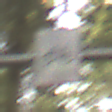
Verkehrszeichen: RadverkehrOhnePfeilsymbol
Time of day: MorningAfternoon
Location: Outdoor (Nature)
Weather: Overcast
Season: Winter
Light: Natural